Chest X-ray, AP view. Patient: 53 years old, sex F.
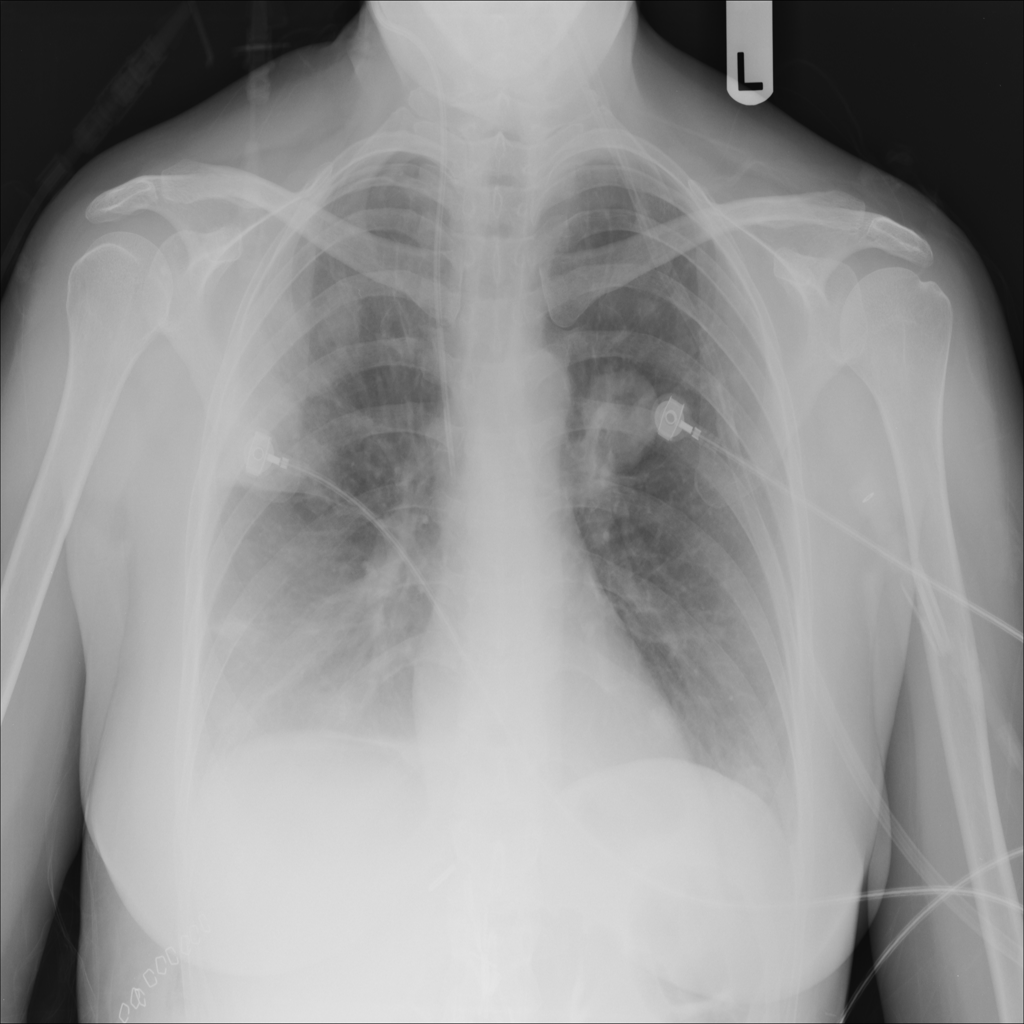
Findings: Atelectasis, Infiltration, Pneumothorax